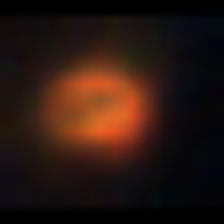
Taxon: NanoPlankton
Group: Other